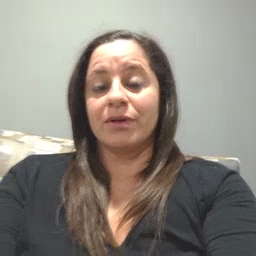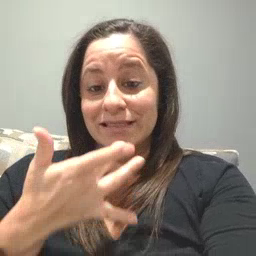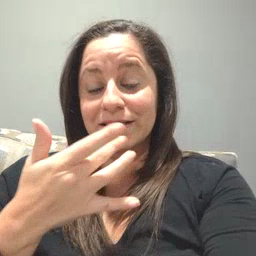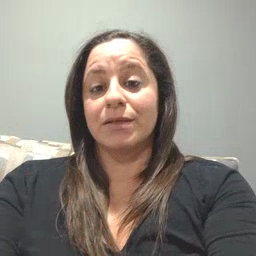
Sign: taste